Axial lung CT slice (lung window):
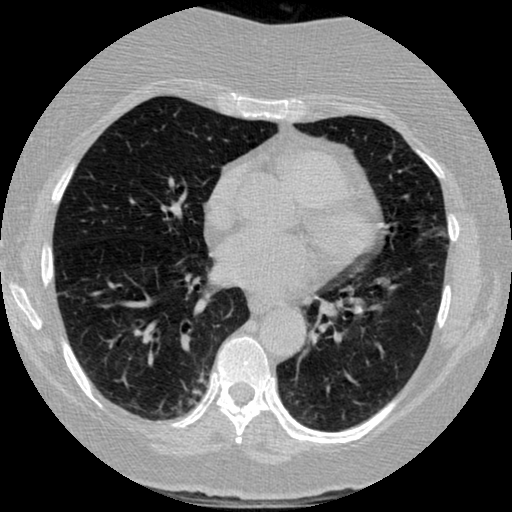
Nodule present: no